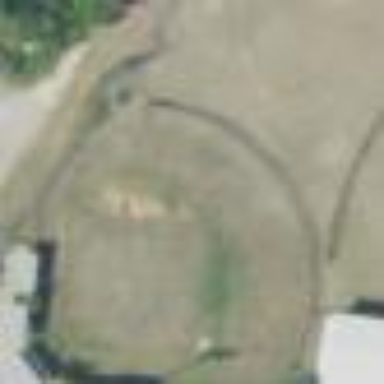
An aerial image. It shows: Baseball pitch for leisure and sports activities.